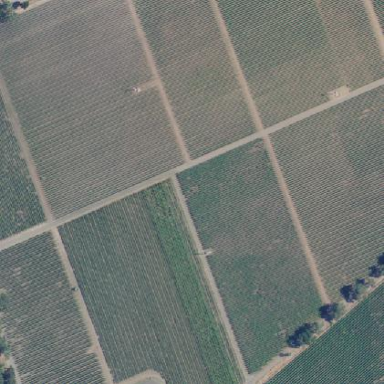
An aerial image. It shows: Vineyard where grapes are grown.